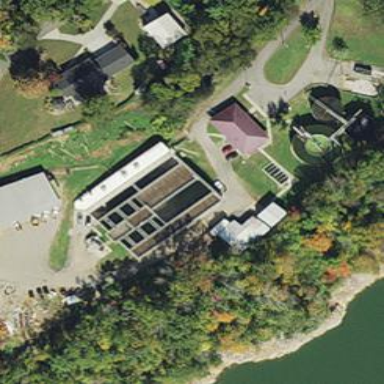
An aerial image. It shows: View of wastewater plant.